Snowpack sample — Loveland Pass, Silver Plume, Colorado, USA (12/14/25, 10:50 AM MST)
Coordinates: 39.664, -105.882
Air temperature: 36 °F
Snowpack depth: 67 cm
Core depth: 10 cm
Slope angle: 6°, slope face: 326°
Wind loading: low
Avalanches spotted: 0
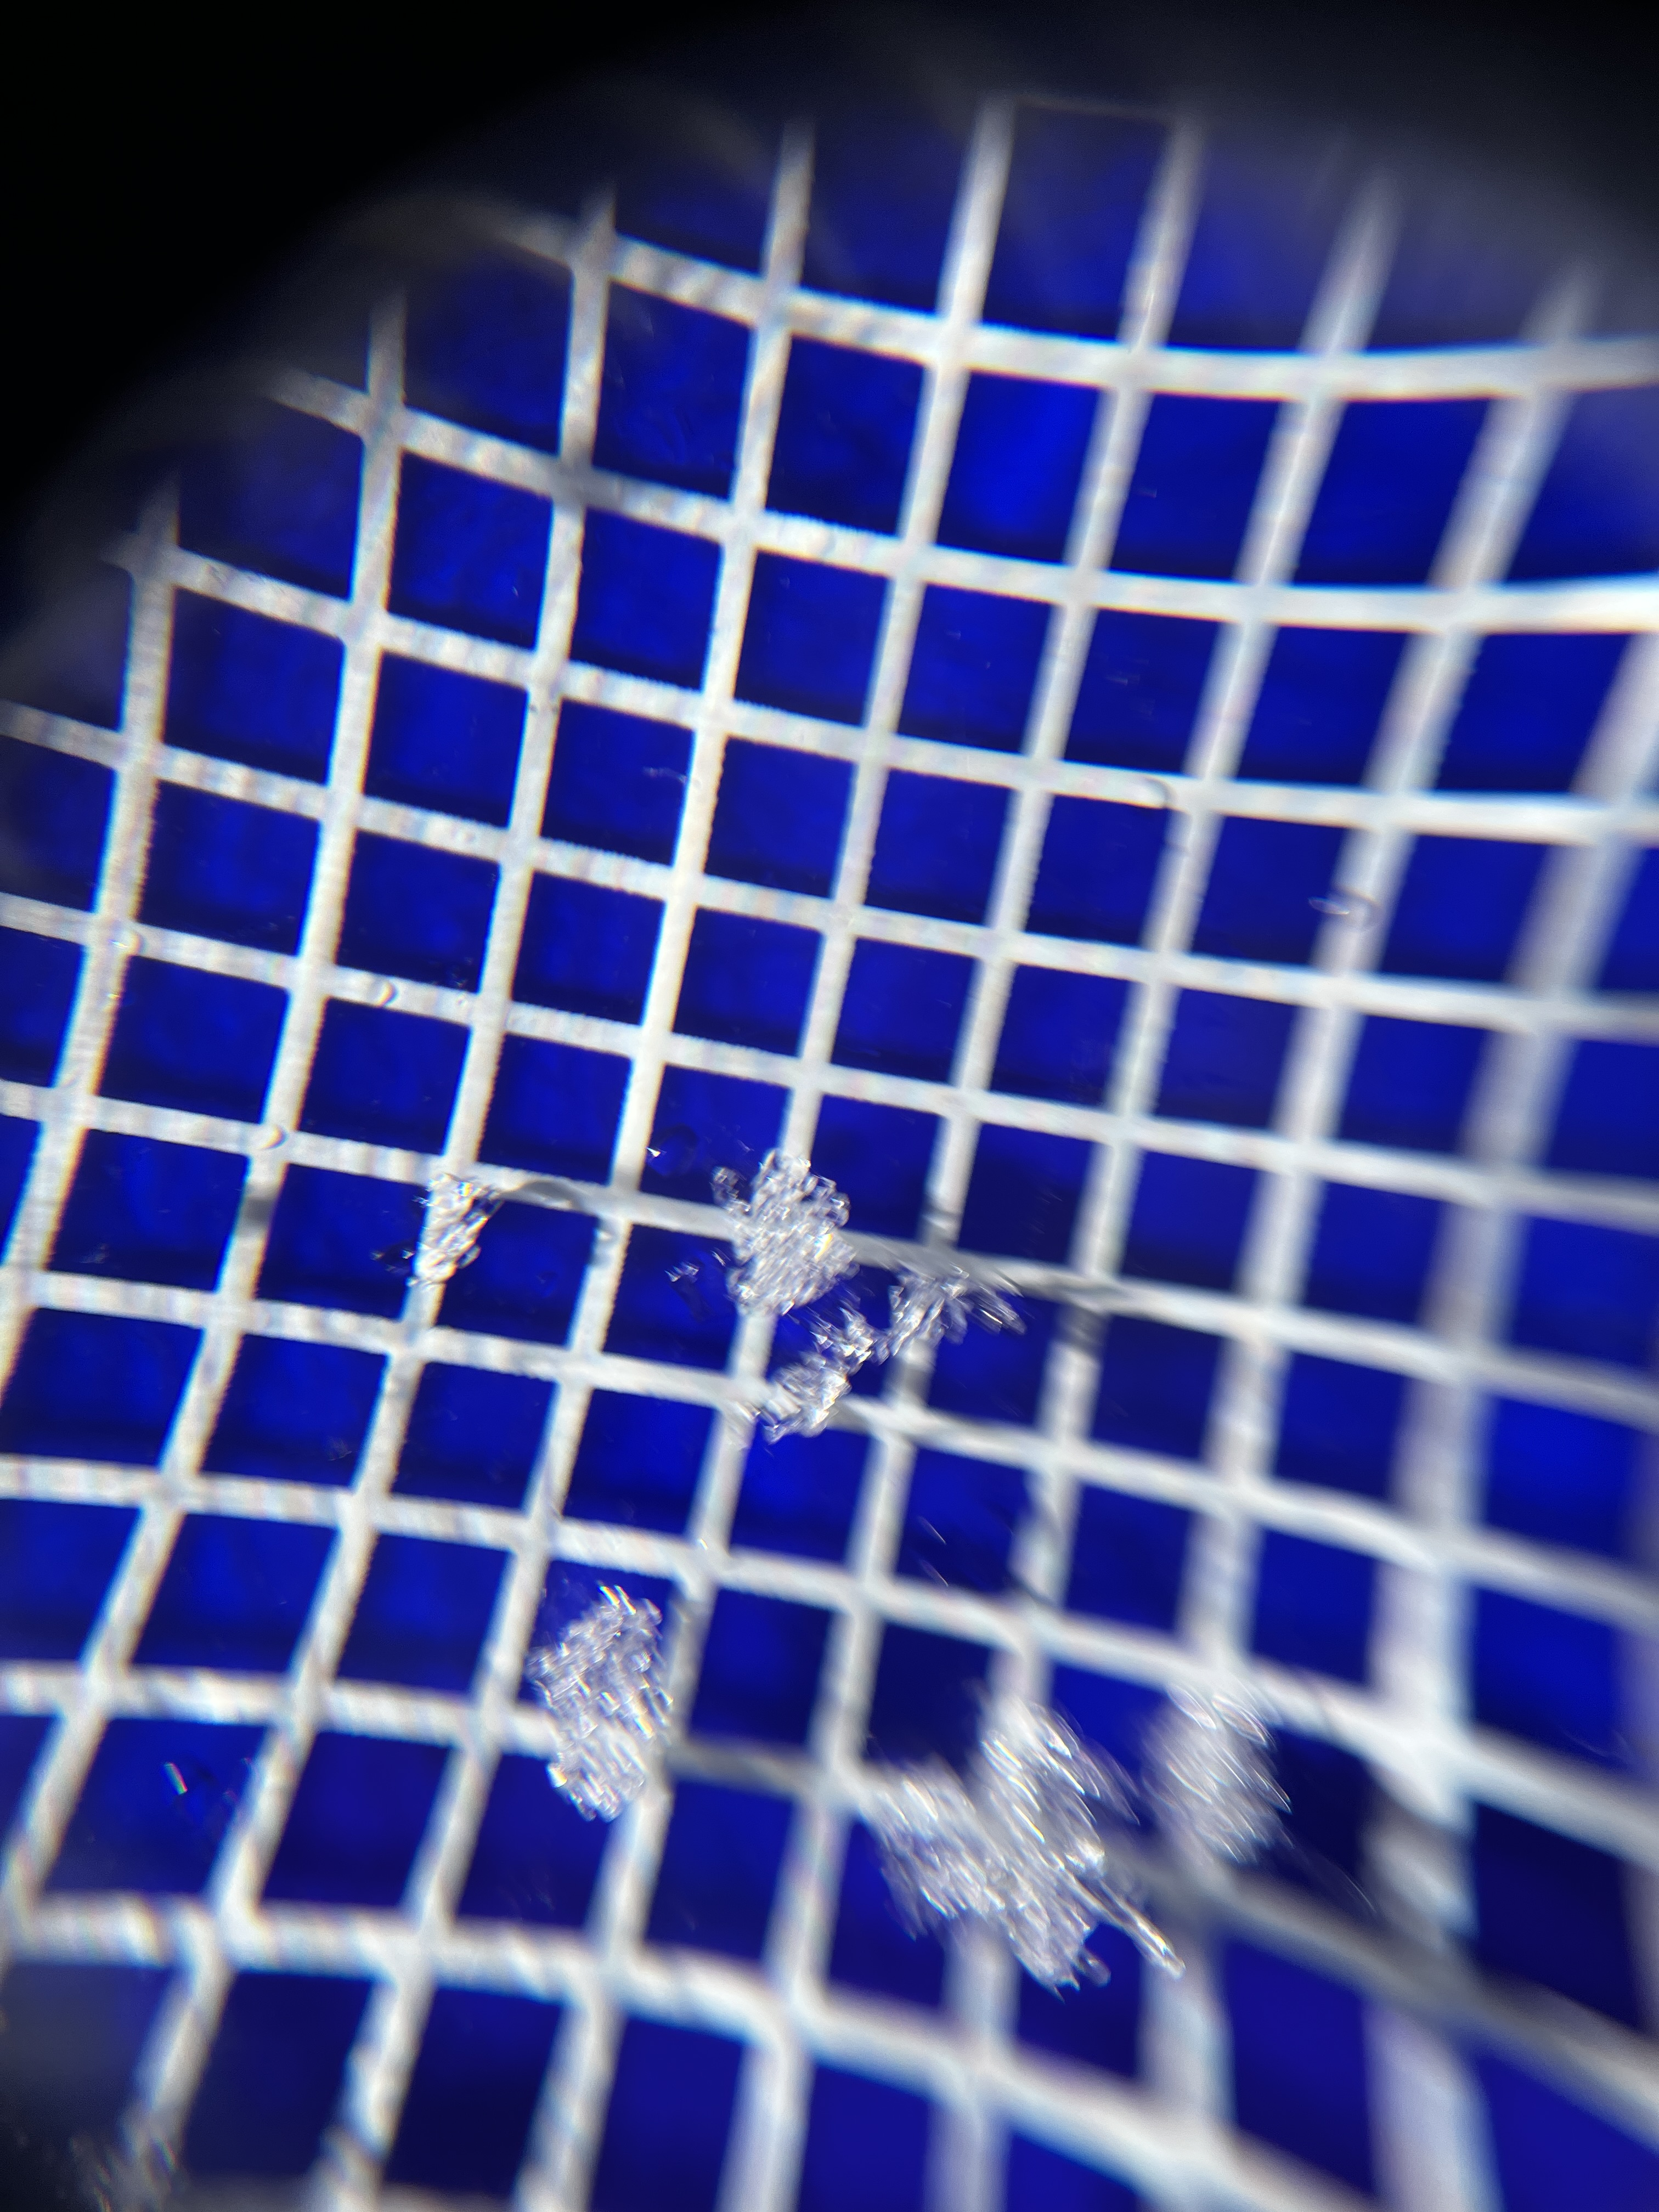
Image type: magnified_profile
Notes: No avalanches spotted, very late start to the season with minimal snowpack